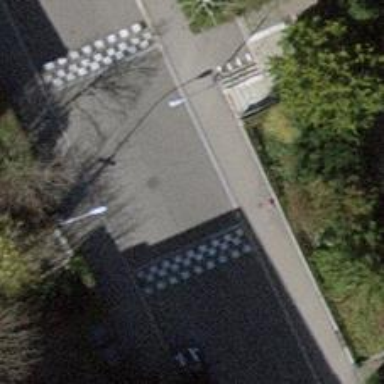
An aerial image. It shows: Traffic calming table.